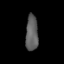
Tissue: lung
Cell type: Others
Senescence score: 0.5618
Nuclear area (px): 438
Mean DAPI intensity: 94.043